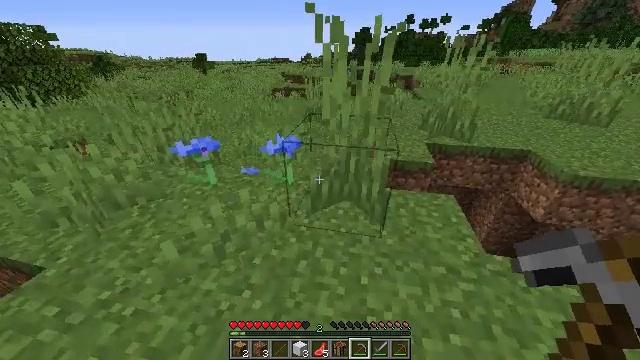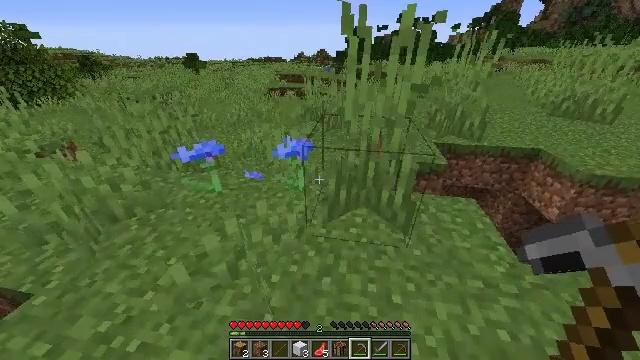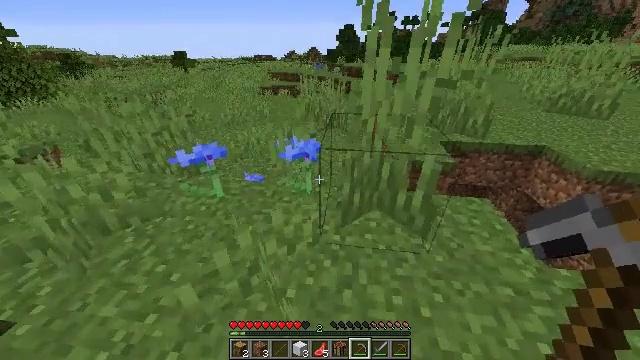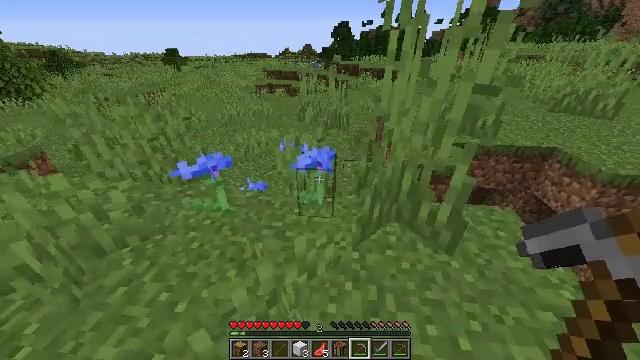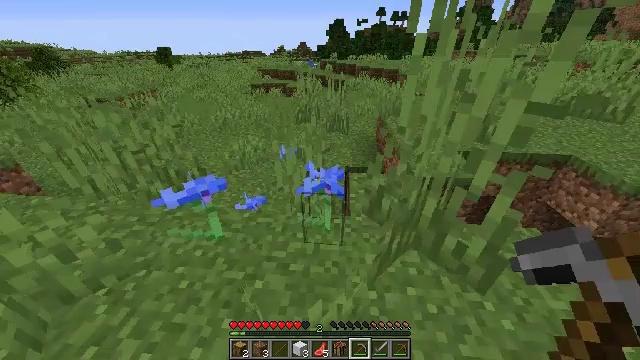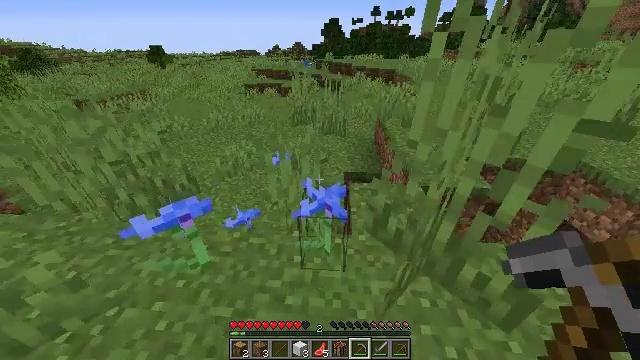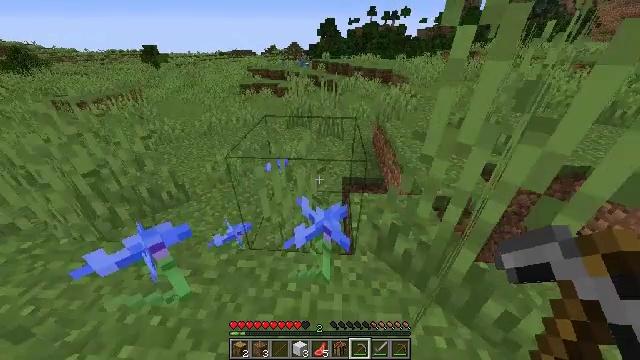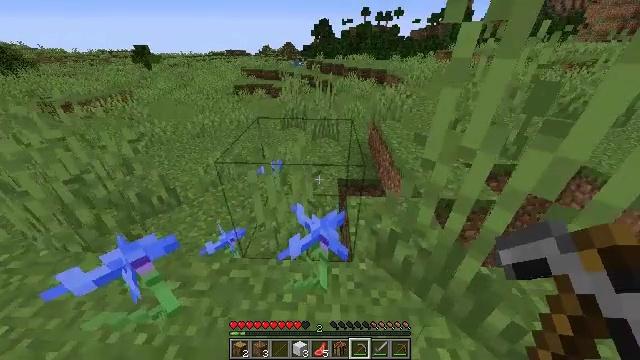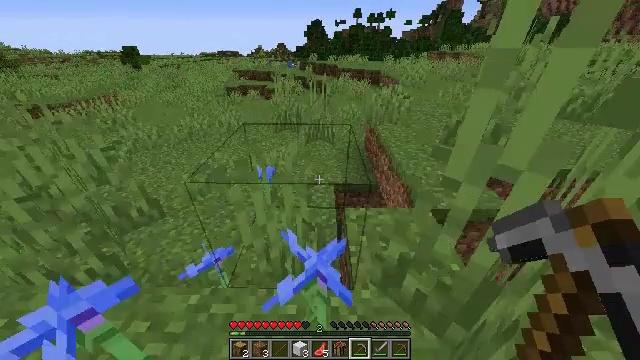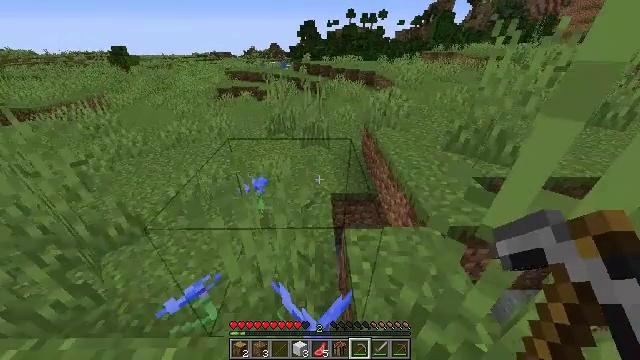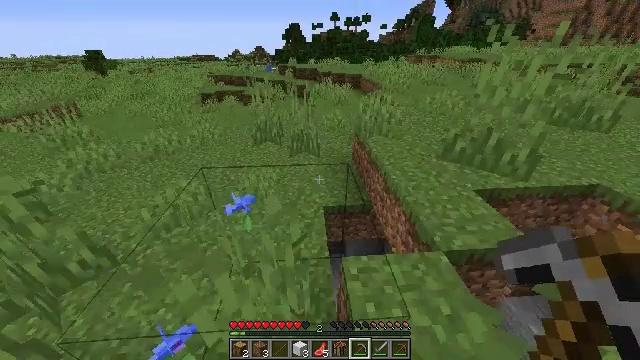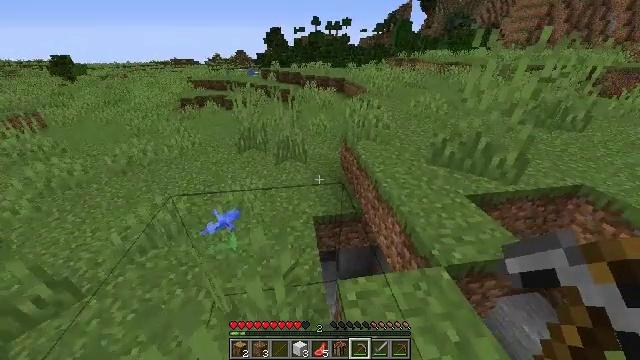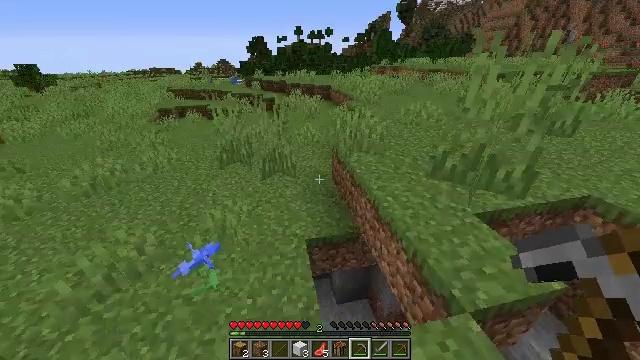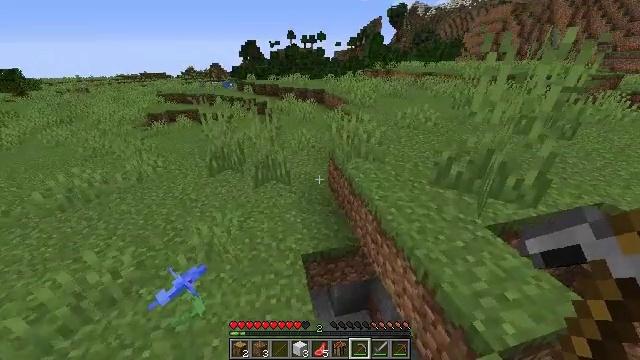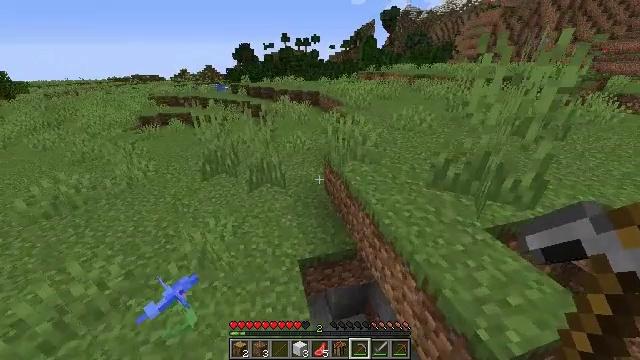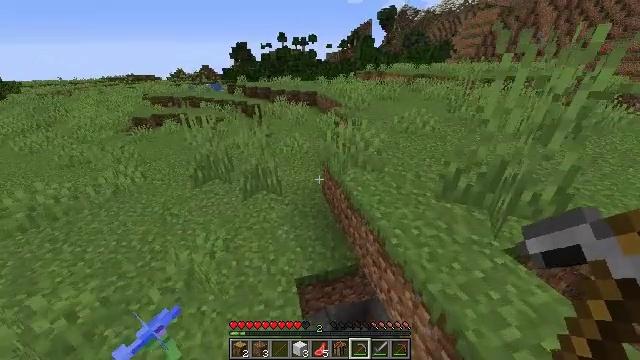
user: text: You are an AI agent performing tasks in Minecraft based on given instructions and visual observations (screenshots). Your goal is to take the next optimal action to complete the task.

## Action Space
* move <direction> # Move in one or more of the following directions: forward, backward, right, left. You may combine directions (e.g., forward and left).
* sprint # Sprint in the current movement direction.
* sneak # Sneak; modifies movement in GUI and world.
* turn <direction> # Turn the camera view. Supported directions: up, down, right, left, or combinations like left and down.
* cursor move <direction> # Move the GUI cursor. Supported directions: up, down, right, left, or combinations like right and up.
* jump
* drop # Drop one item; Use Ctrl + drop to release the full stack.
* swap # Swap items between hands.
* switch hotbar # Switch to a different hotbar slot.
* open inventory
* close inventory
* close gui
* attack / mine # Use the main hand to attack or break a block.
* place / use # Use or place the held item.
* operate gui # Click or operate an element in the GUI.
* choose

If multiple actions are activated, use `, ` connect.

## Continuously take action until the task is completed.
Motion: motion action
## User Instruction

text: Remove the tall grass to clear the area.
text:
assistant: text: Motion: move forward and move left, turn right
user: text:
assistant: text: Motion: move forward and move left, turn right
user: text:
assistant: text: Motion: move forward, turn right
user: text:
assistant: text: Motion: move forward, turn right
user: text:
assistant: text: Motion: move forward, turn right
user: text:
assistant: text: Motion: move forward
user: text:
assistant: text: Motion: move forward, turn right
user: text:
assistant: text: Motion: move forward, turn right
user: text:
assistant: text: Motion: move forward, turn right
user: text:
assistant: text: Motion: move forward, turn right
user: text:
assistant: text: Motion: move forward, turn right
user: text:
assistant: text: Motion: move forward, turn right and up
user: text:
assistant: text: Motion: move forward, turn right
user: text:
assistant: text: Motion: move forward, turn right
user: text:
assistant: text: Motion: move forward
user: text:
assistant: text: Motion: move forward and move left
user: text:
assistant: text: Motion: move forward and move left, turn left
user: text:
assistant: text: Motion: move forward and move left, turn left
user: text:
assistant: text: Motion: move forward and move left
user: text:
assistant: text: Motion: move forward and move left
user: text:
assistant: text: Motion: move forward and move left
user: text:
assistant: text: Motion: move forward
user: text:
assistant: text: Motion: move forward
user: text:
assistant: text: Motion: move forward, turn right
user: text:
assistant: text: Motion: move forward, turn right
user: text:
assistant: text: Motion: move forward, turn right
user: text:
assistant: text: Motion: move forward
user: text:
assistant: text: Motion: move forward
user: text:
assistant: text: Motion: move forward, turn right
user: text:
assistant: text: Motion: move forward, turn right